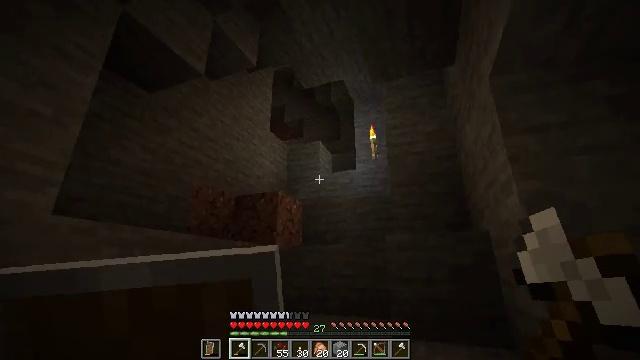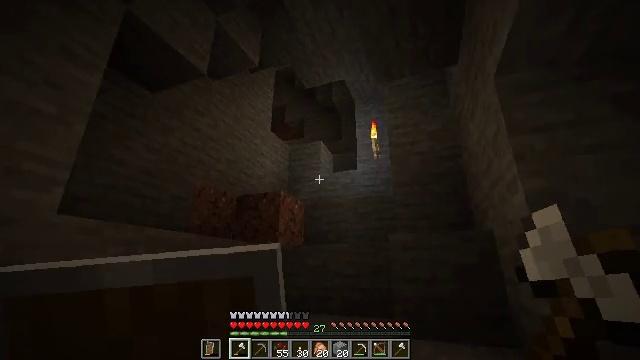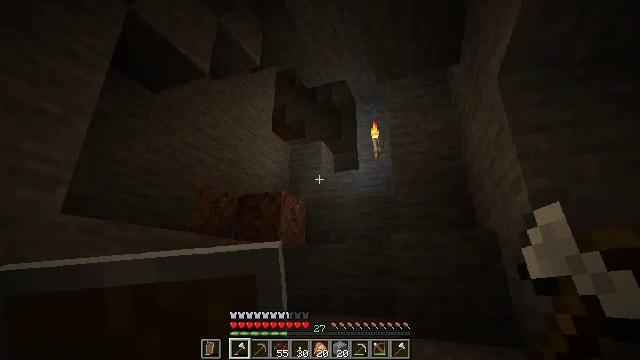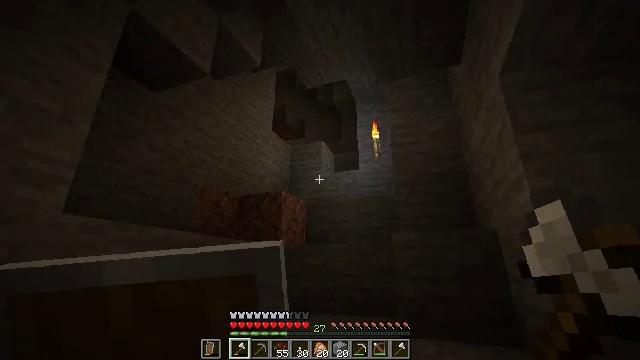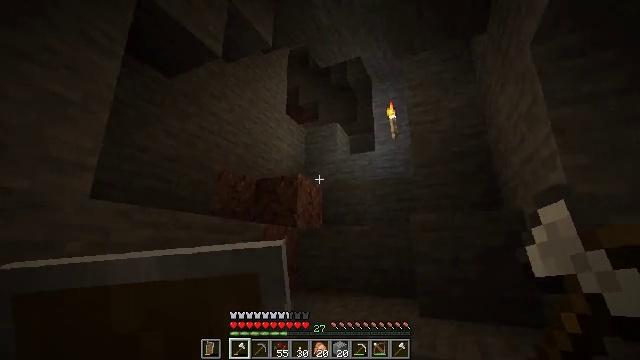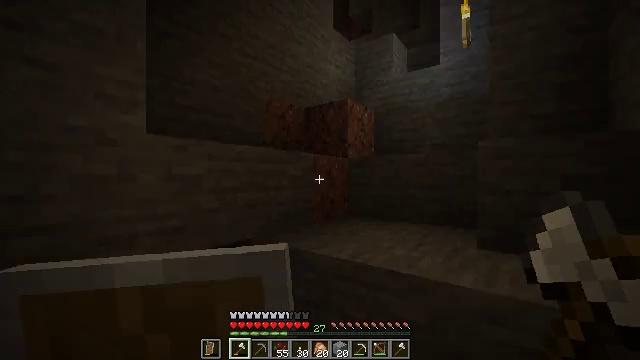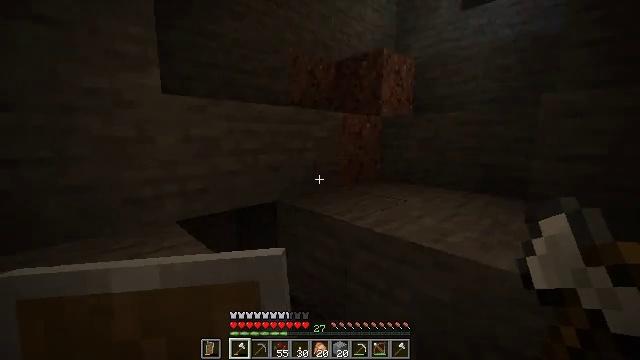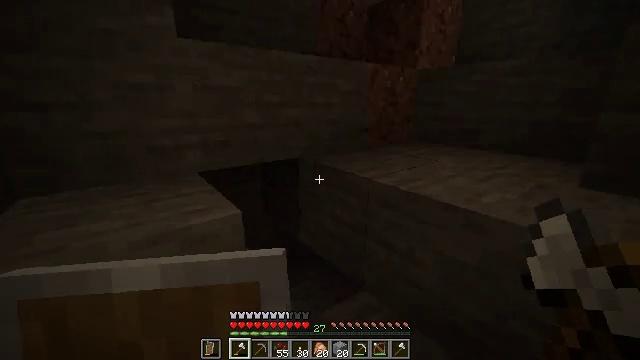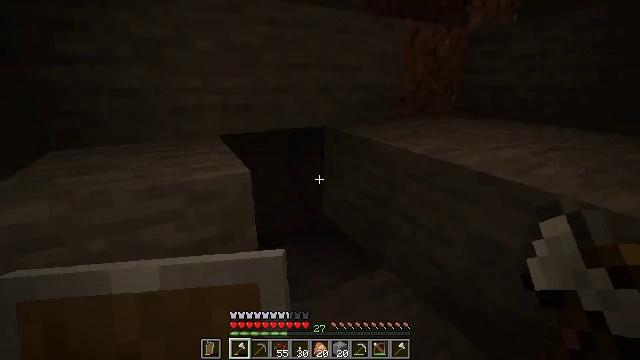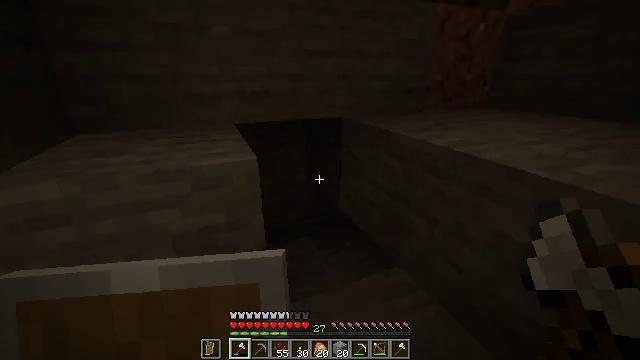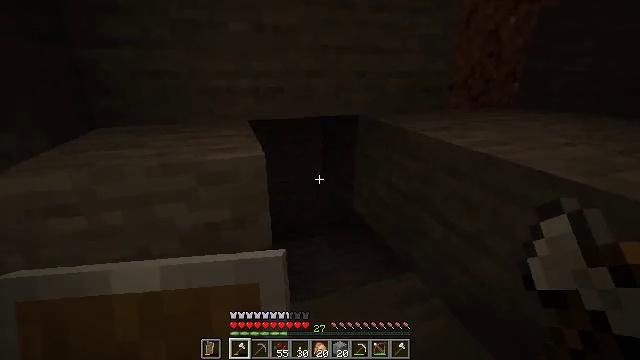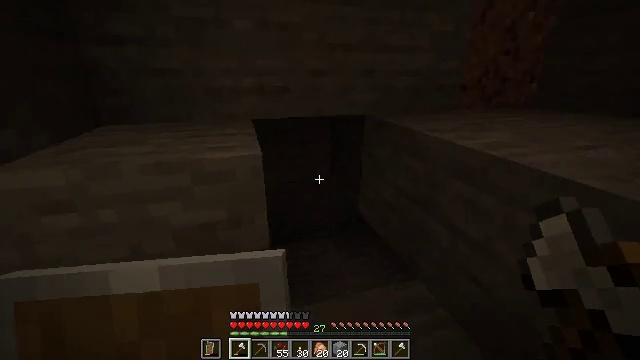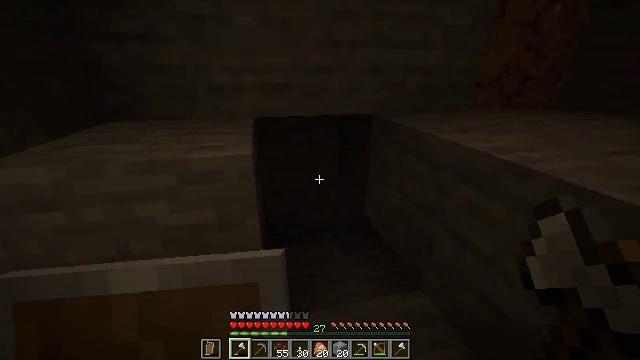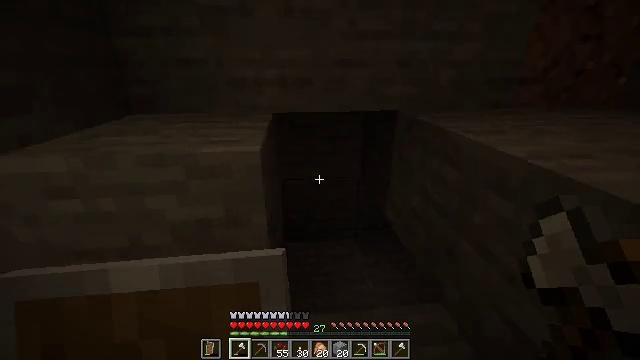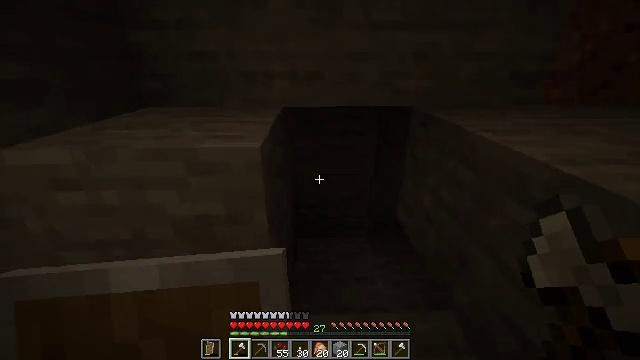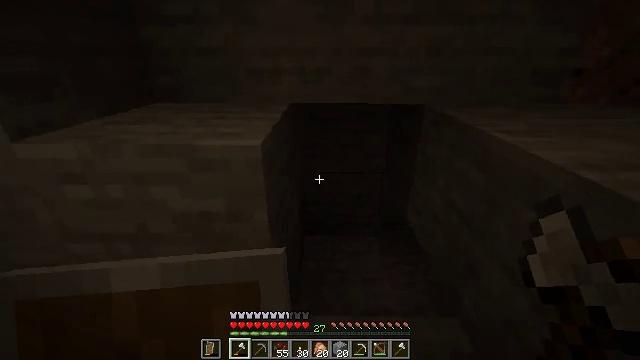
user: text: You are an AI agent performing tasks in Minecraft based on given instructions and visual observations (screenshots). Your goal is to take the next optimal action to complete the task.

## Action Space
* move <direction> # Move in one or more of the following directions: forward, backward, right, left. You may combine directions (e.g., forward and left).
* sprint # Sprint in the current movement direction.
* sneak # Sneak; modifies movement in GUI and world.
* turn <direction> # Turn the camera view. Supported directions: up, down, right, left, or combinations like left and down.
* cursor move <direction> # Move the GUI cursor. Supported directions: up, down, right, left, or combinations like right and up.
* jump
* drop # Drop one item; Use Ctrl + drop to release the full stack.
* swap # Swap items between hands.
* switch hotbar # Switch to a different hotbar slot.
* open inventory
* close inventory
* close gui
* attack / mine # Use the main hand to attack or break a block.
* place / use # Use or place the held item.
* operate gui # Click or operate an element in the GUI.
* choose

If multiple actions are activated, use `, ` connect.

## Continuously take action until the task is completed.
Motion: motion action
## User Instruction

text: Extract gold ore from the mine.
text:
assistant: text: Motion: no_op
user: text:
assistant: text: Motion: no_op
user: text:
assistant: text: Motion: no_op
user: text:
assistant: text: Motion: move forward, turn left and down
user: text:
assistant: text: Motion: move forward and move right, turn left and down
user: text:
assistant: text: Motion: move forward and move right, sneak, turn left and down
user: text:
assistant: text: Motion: move forward and move right, sneak, turn left and down
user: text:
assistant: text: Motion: move forward and move right, sneak, turn left and down
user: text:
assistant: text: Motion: move forward and move right, sneak, turn left and down
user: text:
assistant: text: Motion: move forward and move right, sneak, turn left
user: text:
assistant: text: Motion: move forward and move right, sneak, turn left
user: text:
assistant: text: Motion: move forward and move right, sneak, turn left
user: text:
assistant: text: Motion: move forward and move right, sneak, turn left and down
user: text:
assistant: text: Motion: move forward and move right, sneak, turn left and down
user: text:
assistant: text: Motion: move right, sneak, turn left
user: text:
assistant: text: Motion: move right, sneak
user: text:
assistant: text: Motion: move right, sneak
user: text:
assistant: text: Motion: move right, sneak
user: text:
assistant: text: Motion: move right, sneak
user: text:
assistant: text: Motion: move forward, turn right and up
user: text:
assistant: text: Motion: move forward, turn right and up
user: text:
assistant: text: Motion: move forward, turn right and up
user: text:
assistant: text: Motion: move forward, turn right and up, jump
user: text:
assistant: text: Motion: move forward, turn left, jump
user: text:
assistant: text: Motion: move forward, jump
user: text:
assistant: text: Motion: move forward, jump
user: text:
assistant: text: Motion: move forward, jump
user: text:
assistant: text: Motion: move forward
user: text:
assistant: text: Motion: move forward
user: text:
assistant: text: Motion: move forward